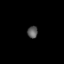
Tissue: lung
Cell type: Epithelial cells
Senescence score: 0.1867
Nuclear area (px): 122
Mean DAPI intensity: 90.377